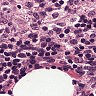
Metastatic tissue present: no